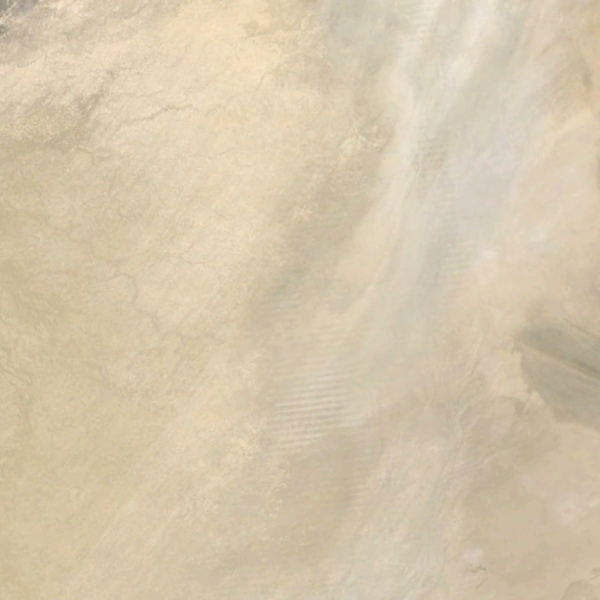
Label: Desert